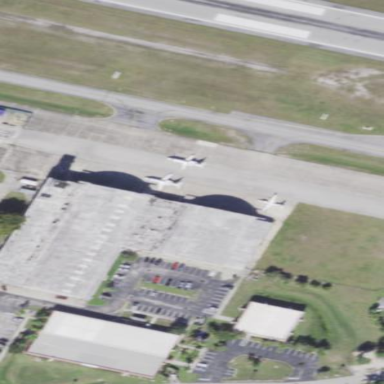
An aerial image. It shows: Building designed as airport hangar.